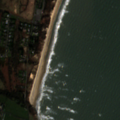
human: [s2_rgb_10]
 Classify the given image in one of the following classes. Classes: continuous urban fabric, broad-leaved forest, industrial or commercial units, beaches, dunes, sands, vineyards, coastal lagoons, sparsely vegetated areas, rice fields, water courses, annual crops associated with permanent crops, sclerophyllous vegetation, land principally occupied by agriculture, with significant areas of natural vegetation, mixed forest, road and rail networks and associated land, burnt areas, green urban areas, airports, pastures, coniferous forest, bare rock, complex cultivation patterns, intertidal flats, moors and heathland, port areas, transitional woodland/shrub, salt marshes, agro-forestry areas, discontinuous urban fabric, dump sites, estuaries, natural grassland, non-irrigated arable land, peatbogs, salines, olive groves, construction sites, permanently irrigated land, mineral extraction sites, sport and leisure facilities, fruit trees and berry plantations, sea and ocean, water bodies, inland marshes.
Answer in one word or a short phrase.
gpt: discontinuous urban fabric, pastures, beaches, dunes, sands, sea and ocean